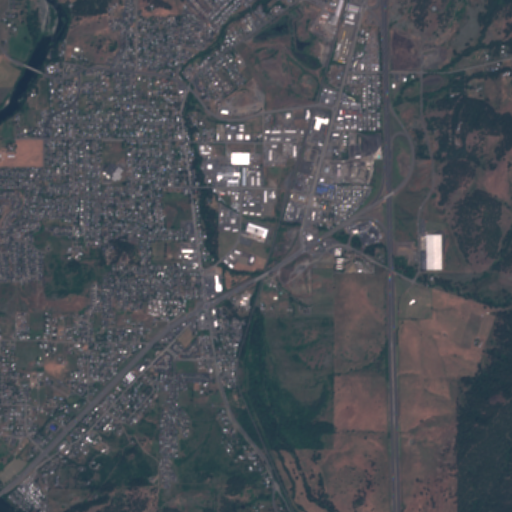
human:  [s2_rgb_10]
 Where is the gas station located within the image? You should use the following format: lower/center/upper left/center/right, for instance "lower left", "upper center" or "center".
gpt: The gas station is located in the center right of the image.
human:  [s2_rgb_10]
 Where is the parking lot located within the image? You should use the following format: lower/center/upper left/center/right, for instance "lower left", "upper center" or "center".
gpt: The parking lot is located in the upper center of the image.
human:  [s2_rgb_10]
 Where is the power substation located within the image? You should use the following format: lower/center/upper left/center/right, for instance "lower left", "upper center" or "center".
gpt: The power substation is located in the upper center of the image.
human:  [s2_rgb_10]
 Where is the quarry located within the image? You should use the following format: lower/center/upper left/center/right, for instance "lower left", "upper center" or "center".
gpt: The quarry is located in the upper center of the image.
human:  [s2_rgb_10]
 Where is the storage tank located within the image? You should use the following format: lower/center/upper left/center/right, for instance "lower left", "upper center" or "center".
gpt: The storage tank is located in the upper right of the image.
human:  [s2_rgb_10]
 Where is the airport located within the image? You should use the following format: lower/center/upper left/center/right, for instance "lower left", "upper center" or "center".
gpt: There is no airport in the image.